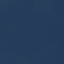
Label: SeaLake